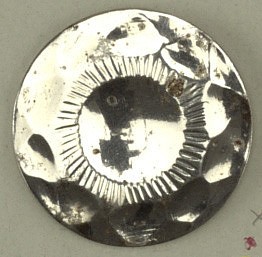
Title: Button
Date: late 18th century
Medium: steel
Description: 1931-59-328-b: flat, circular buttons with ornament representing ...